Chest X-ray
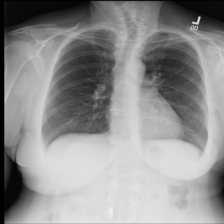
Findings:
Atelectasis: negative
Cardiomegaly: negative
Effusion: negative
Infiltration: positive
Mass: negative
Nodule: negative
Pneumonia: negative
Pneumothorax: negative
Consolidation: negative
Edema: negative
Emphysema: negative
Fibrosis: negative
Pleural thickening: negative
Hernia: negative